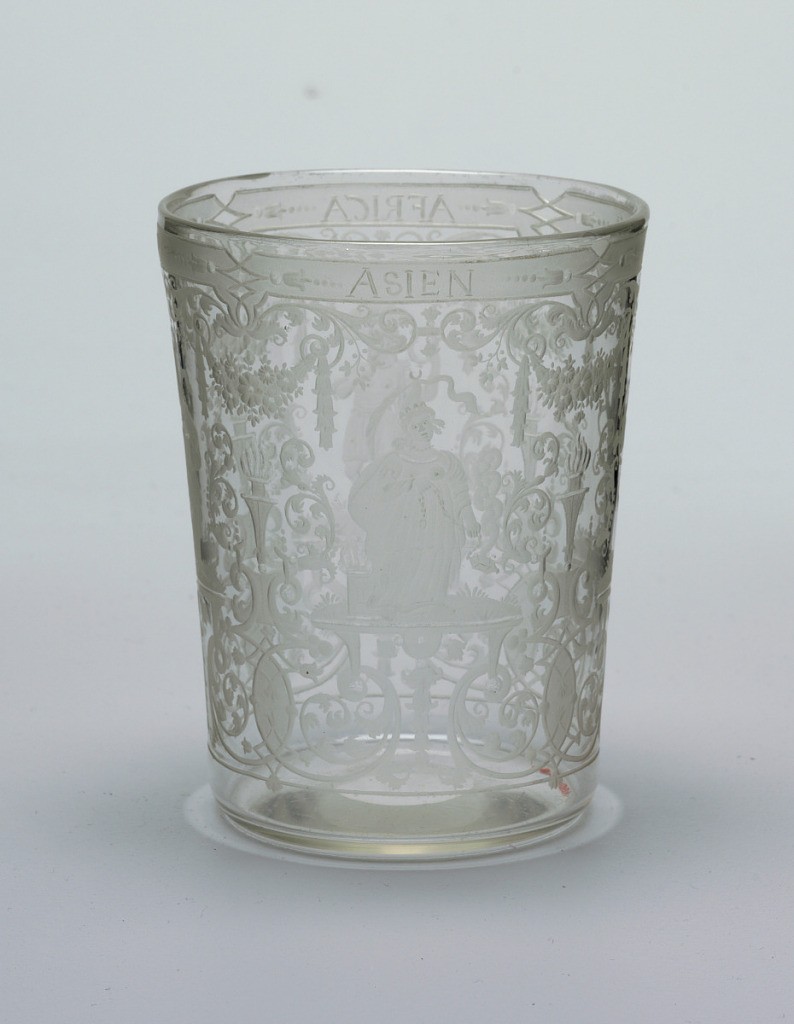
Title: Beaker
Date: ca. 1700–25
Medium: glass
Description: Four Continents